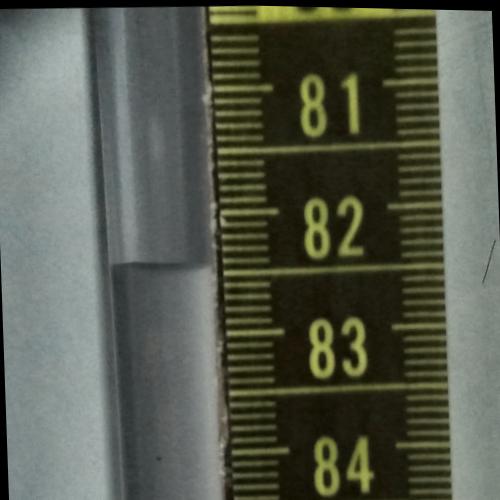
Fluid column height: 82.4 cm